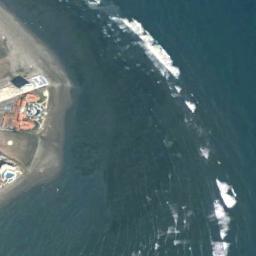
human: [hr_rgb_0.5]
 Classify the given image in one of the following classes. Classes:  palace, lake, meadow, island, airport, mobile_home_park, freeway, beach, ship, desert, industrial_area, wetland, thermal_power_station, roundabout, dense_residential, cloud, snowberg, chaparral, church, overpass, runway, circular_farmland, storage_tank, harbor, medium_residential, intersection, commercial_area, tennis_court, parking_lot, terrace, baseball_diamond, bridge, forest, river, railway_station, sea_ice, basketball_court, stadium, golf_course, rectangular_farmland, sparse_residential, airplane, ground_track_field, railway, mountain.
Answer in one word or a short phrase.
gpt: beach